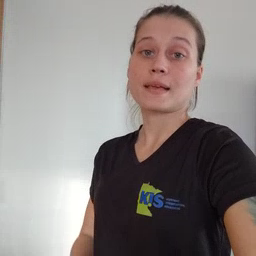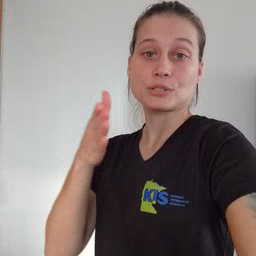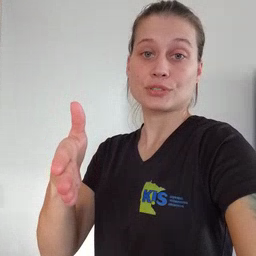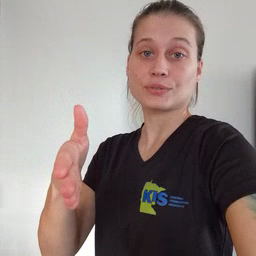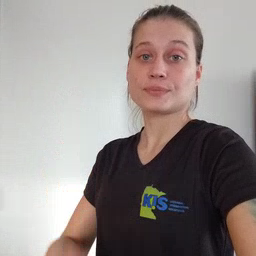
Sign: after